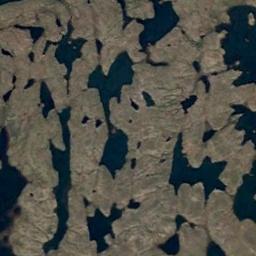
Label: wetland